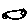
Label: fish